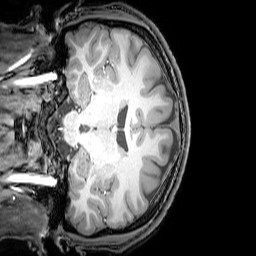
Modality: T1w
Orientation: coronal
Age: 22
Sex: male
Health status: healthy
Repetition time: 0.081 s
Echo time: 0.037 s